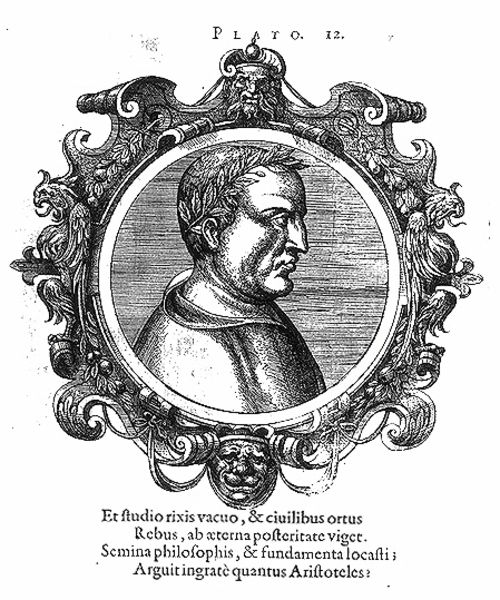
Titel: Bildnis des Platon
Institution: (Seriendruck)
Schlagwörter: adler, kopf, mann, umhang, vogel, weiß, frisur, grau, haar, holz, mund, nase, ohr, profil, schwarz, stirn, ornament, bart, gesicht, rahmen, bild, bildnis, hals, herr, portrait, porträt, spiegel, auge, gewand, mantel, pflanze, schleifen, kinn, krone, lippen, schulter, kreis, rund, ranken, schrift, seitlich, bilderrahmen, grafik, graphik, kartusche, symmetrie, ernst, inschrift, glatze, seitenansicht, verzierung, wange, maske, philosoph, buch, medaillon, zweig, umrahmung, druck, schraffur, radierung, schrafur, stich, hakennase, seite, schwarzweiß, text, titelblatt, arzt, kranz, lorbeer, lorbeerkranz, verziert, römer, schnörkel, löwen, medallion, mönch, löwe, siegel, bänder, kupferstich, fresco, frage, ehrenkranz, groteske, latein, beischrift, lateinisch, cäsar, philosophie, medaillion, was, kunstvoll, grphik, schwarzweis, ornemente, aristoteles, olivenzweig, antiqua, scharzweiss, das, löwenköpfe, selbstbild, platon, plato, soll, schoen, g, a, ig, f, ?, c, dr, nur, 12, medailion, schwarzwei0, weidekranz, plato 12